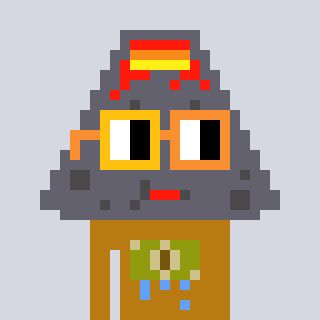
a pixel art character with square yellow and orange glasses, a volcano-shaped head and a gold-colored body on a cool background